Field crop: maize
Growth stage: 2
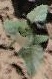
Species: datura